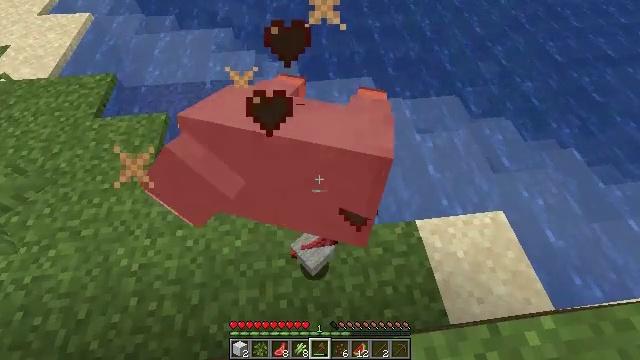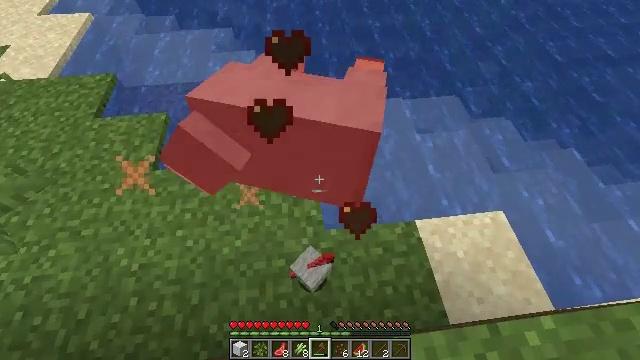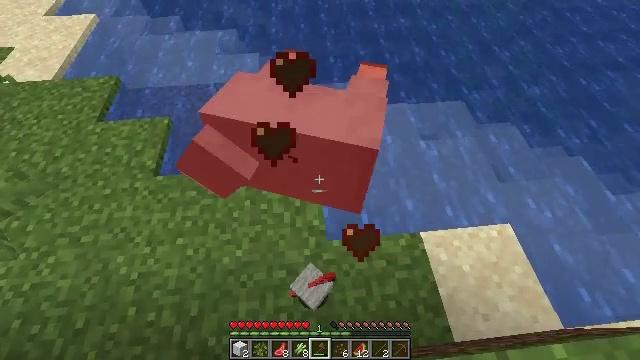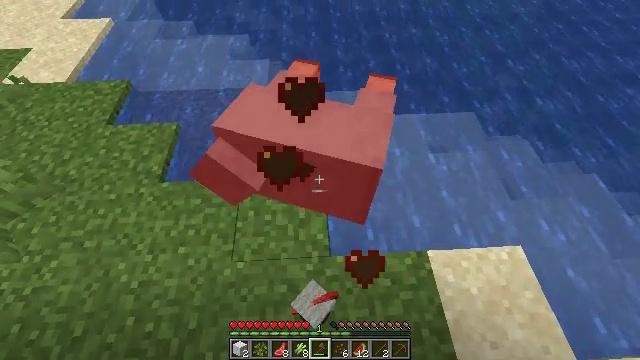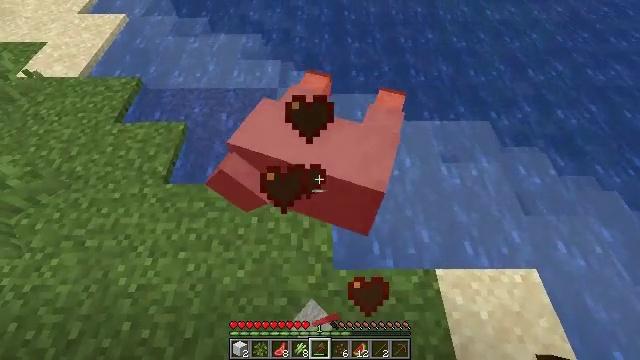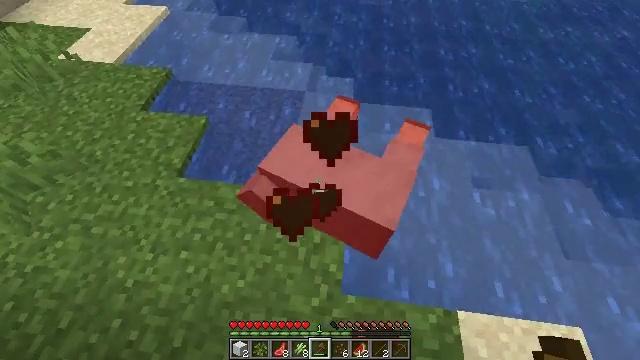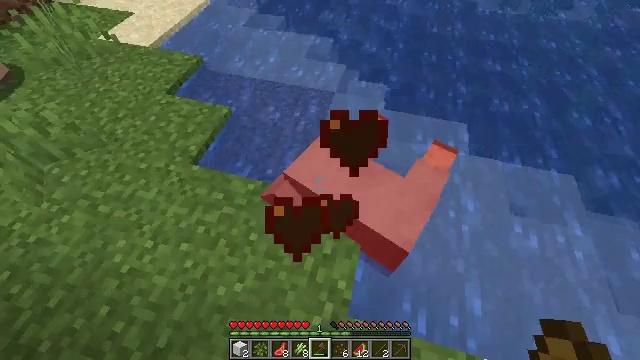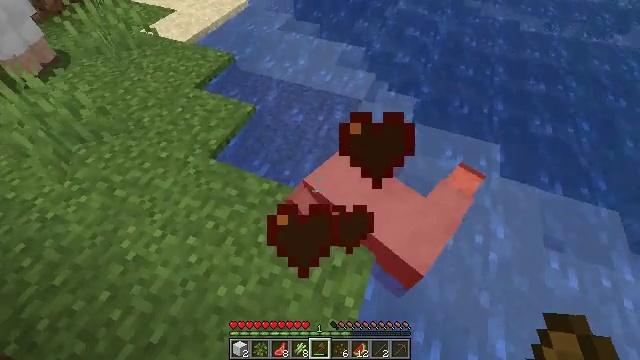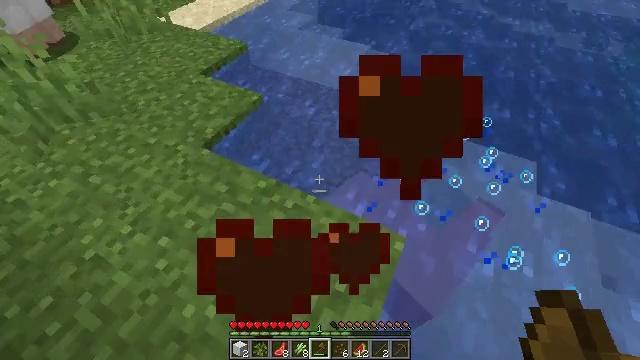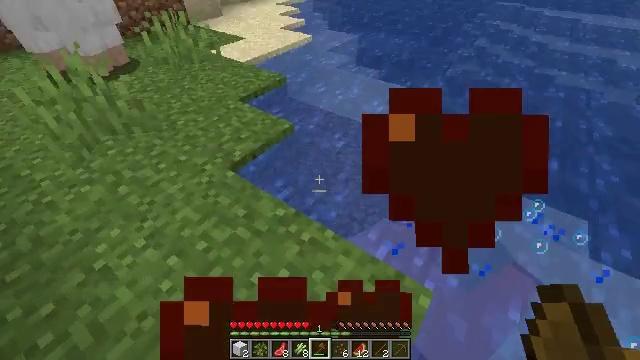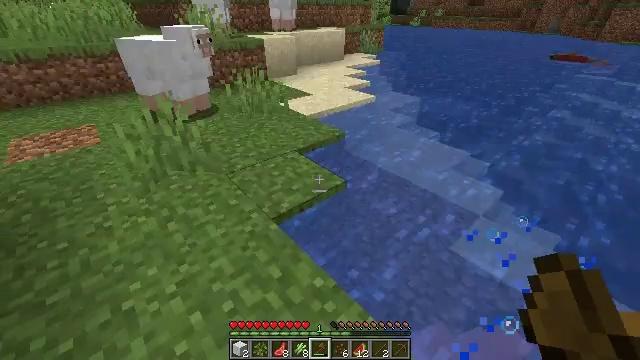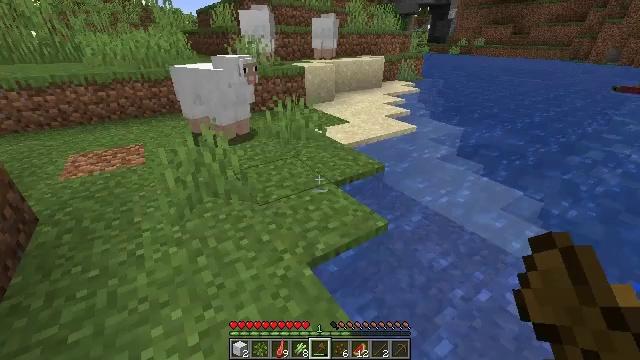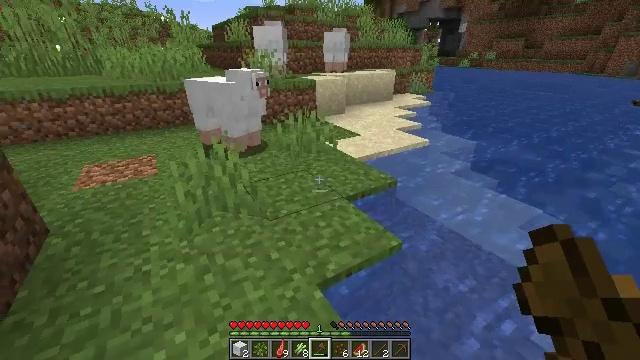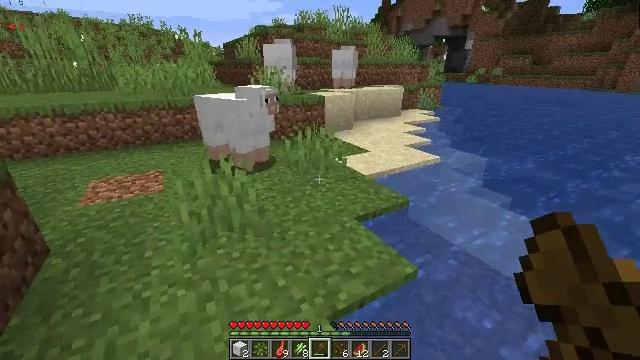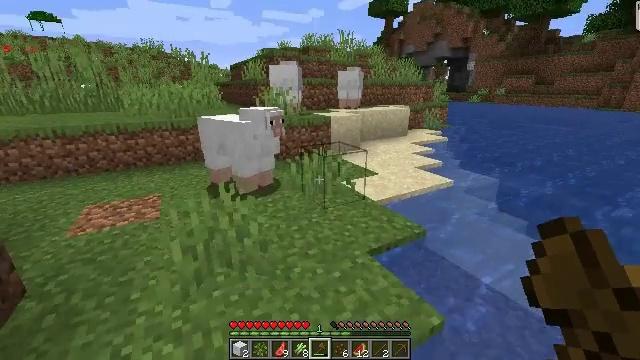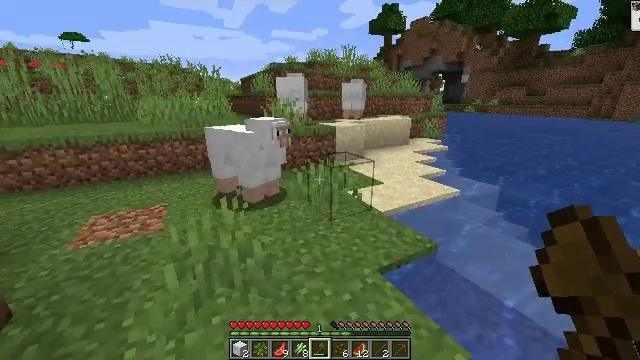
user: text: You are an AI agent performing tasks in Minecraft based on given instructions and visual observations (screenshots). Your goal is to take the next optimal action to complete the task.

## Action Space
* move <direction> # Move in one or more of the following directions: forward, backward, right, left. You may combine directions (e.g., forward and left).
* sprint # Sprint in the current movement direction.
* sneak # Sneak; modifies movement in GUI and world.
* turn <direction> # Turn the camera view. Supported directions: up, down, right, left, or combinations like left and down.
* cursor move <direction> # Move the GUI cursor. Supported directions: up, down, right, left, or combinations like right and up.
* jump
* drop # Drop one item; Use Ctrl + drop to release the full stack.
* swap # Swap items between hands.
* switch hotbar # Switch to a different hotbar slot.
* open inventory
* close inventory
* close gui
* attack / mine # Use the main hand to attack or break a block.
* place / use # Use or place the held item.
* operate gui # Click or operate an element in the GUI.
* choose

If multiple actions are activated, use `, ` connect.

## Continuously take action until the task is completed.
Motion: motion action
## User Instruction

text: Kill the sheep.
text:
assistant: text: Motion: no_op
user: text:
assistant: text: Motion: move forward, turn left
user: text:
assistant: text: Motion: move forward, turn left
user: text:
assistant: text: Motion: move forward, turn left
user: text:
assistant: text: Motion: move forward, turn left and up
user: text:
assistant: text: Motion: move forward, turn left and up
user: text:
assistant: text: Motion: move forward, turn left and up
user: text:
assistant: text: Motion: move forward and move left, turn left and up
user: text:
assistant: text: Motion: move forward and move left, turn left and up
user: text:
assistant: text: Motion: move forward and move left, turn left and up
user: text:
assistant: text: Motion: move forward and move left, turn left and up
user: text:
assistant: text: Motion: move forward, turn left and up
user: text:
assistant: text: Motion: move forward, turn left and up
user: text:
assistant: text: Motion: move forward, sprint, turn up
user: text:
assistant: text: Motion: move forward, sprint
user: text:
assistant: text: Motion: move forward, sprint
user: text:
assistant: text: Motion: move forward, sprint
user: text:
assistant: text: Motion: move forward, turn left
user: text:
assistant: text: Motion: move forward, turn left
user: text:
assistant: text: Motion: move forward, turn left and down
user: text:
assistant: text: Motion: move forward, turn left and down, jump
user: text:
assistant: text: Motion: move forward, turn left and down, jump
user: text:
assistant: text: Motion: move forward, turn down, jump
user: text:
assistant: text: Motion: move forward, turn down, jump
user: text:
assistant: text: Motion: move forward, turn down
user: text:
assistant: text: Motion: move back, turn left and down
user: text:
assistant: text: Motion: move back, turn left and down
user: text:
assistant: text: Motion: move back, turn left and down, attack / mine
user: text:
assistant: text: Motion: move back, turn left and down, attack / mine
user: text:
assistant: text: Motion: move back, turn left and down, attack / mine